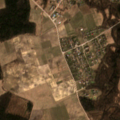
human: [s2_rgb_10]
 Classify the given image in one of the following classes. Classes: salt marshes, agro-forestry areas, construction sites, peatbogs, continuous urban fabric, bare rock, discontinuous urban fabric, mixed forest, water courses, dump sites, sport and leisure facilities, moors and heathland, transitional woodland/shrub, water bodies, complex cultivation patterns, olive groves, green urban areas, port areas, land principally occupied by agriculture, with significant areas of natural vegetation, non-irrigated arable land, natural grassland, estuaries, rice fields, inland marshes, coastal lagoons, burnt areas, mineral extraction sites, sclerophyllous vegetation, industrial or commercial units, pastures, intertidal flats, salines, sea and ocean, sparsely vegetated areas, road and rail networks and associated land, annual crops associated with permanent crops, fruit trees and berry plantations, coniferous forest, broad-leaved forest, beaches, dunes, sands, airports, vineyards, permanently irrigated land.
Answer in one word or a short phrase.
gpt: discontinuous urban fabric, non-irrigated arable land, pastures, complex cultivation patterns, broad-leaved forest, coniferous forest, mixed forest